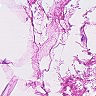
Metastatic tissue present: no